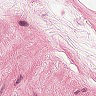
Metastatic tissue present: no